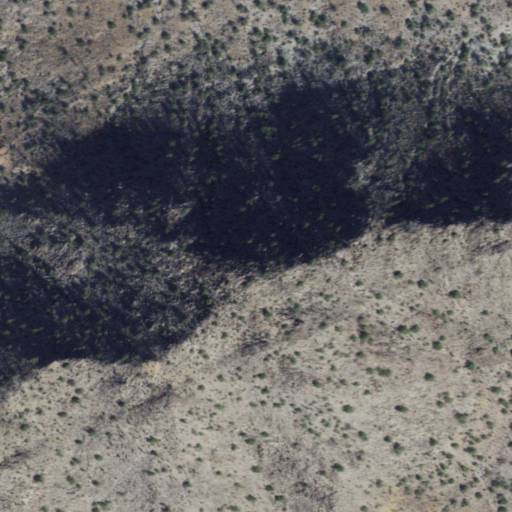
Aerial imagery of mountain in Arizona named Fivemile Peak containing only shrub